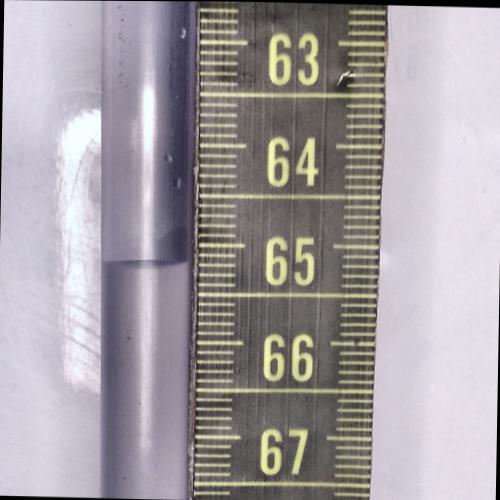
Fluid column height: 65.2 cm